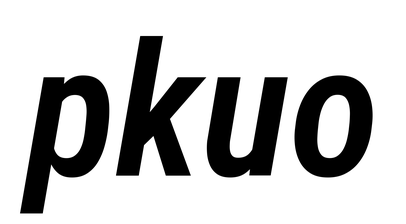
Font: Roboto-Italic_Condensed_SemiBold_Italic